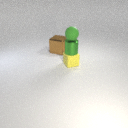
small yellow rubber cube below small green rubber sphere